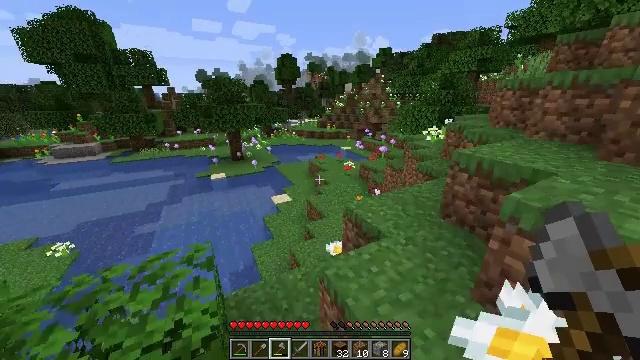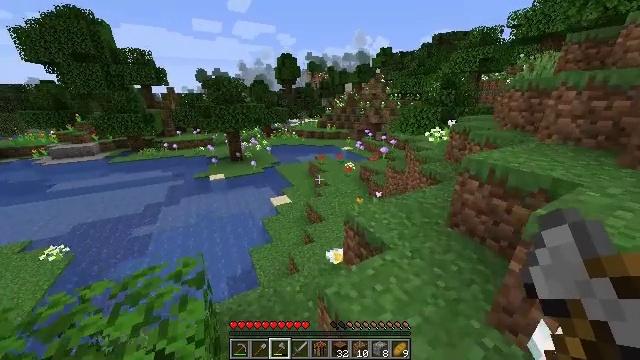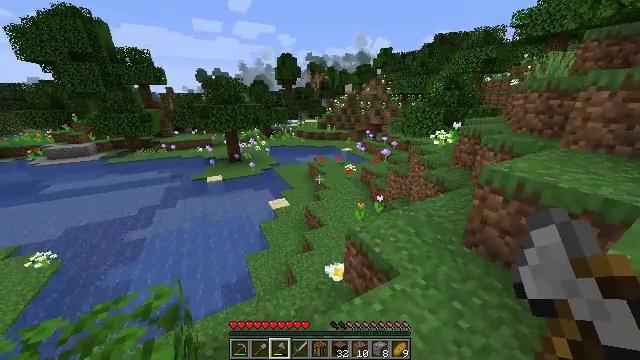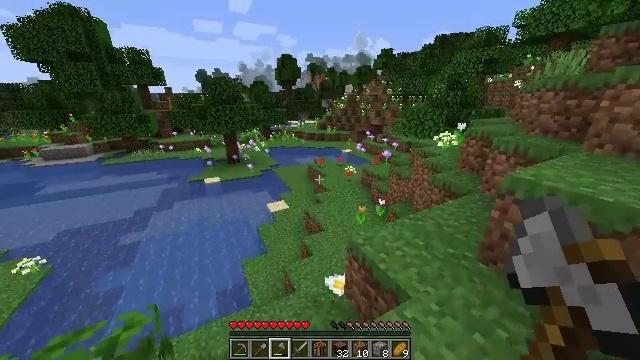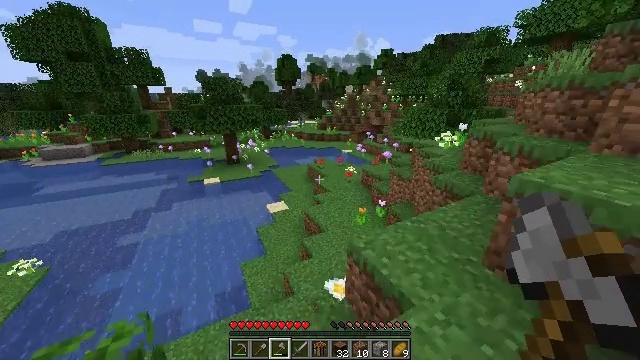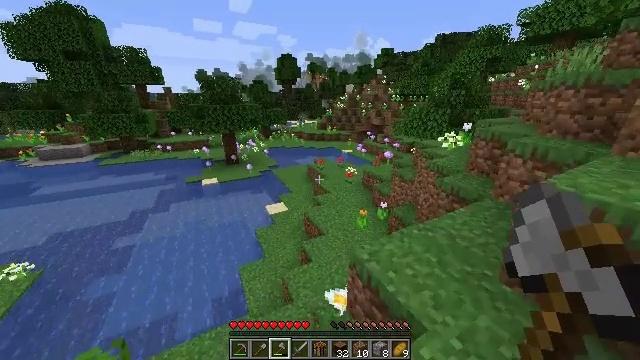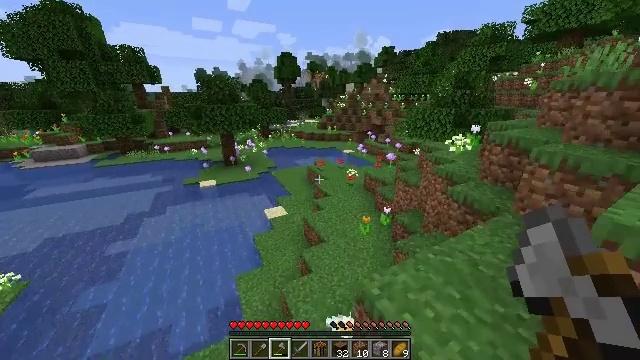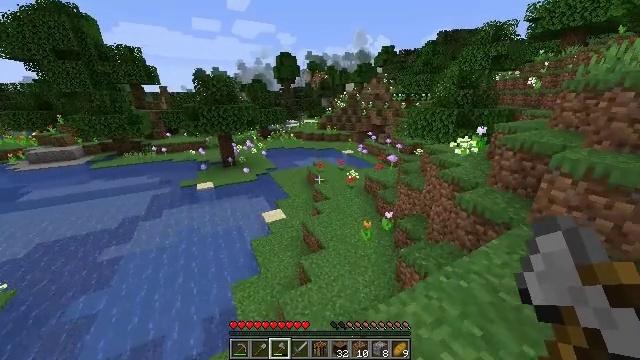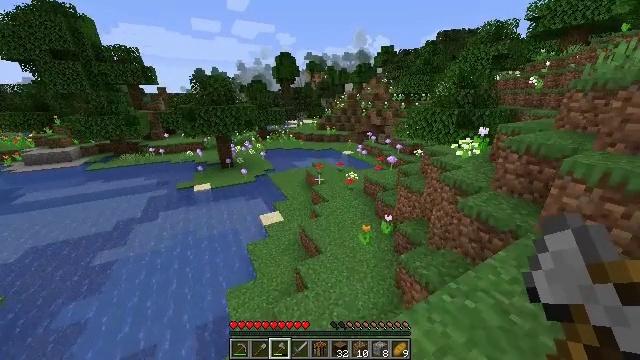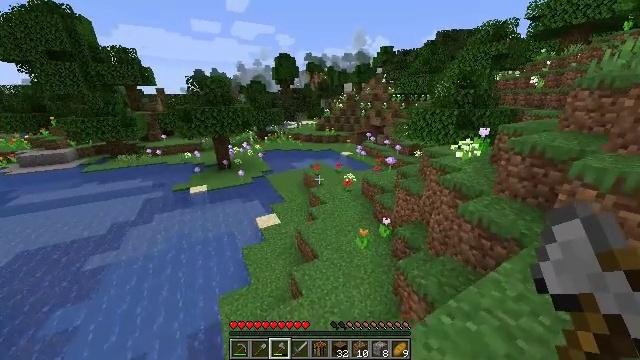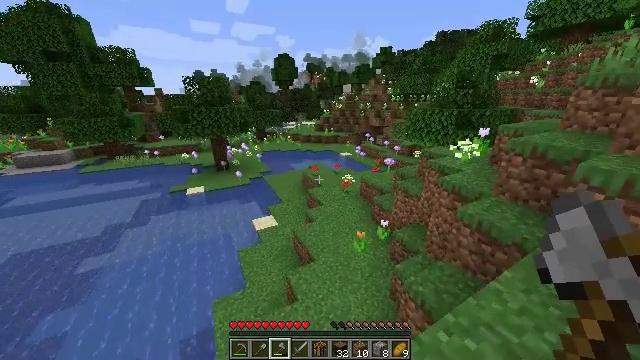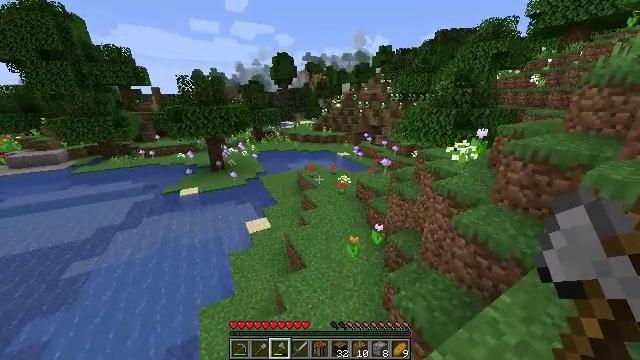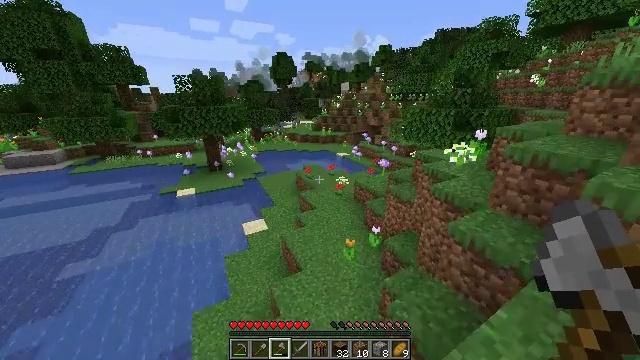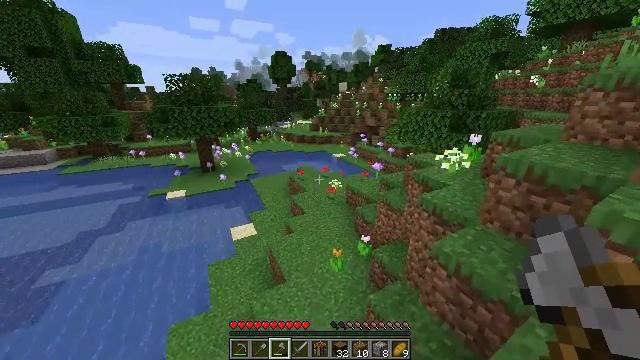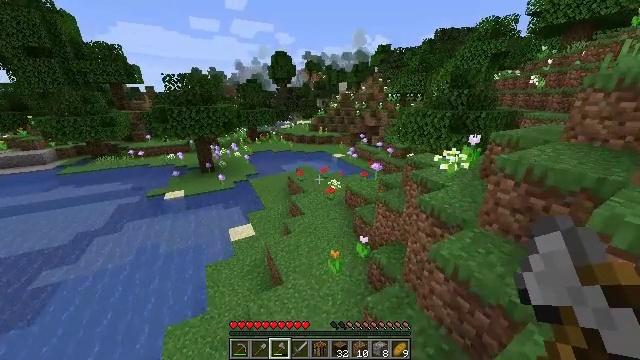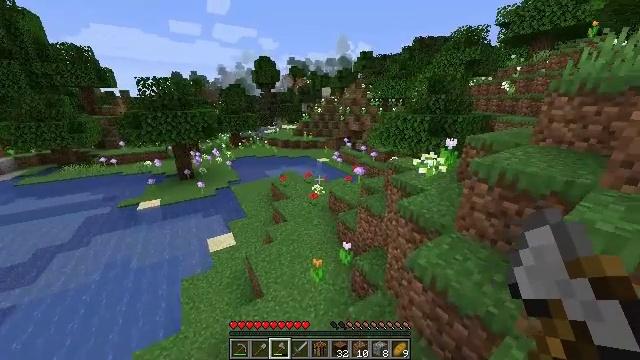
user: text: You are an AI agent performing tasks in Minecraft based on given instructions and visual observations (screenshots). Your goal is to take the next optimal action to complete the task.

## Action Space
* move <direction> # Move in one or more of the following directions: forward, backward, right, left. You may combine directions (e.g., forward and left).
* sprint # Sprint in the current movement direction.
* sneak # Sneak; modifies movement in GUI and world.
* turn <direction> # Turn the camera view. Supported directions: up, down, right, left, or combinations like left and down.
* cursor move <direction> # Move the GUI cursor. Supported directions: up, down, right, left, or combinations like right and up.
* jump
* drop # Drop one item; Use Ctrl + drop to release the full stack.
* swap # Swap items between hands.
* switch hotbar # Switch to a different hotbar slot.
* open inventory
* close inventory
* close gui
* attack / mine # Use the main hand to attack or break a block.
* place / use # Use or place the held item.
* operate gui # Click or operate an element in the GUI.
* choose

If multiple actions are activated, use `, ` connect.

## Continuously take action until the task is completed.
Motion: motion action
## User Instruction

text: Pick up an orange tulip.
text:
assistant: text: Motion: move forward, sprint
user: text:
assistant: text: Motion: move forward, sprint
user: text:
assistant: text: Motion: move forward, sprint
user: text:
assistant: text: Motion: move forward, sprint
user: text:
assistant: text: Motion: move forward, sprint
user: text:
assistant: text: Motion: move forward, sprint
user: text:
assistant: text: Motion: move forward and move right, sprint
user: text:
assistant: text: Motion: move forward and move right, sprint
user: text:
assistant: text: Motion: move forward and move right, sprint
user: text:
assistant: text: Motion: move forward and move right, sprint
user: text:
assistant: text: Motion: move forward and move right, sprint
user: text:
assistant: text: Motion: move forward and move right, sprint
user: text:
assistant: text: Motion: move forward and move right, sprint
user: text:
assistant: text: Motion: move forward and move right, sprint
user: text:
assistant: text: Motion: move forward and move right, sprint, turn right and up
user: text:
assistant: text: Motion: move forward, sprint, turn right and up, jump
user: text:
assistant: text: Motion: move forward, sprint, turn right and up, jump
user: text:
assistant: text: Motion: move forward, sprint, turn right, jump
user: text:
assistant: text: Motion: move forward, sprint, jump
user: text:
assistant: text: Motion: move forward, sprint, jump
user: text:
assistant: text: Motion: move forward, sprint, jump
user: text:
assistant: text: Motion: move forward, sprint
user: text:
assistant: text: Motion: move forward, sprint
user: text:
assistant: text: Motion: move forward, sprint
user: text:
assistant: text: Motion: move forward, sprint
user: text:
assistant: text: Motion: move forward, sprint
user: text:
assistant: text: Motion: move forward, sprint, turn right
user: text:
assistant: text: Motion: move forward, sprint, turn right, jump
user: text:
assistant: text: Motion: move forward, sprint, turn right, jump
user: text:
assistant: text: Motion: move forward, sprint, turn right, jump